Question: For the life of me, I cannot get this 'Toolbar' to layout on top (note: not above, but on top of) its sibling 'LinearLayout'. The only way I can get the 'Toolbar' to overlay its sibling is by specifying the 'Toolbar''s elevation to be > 0, but this doesn't work for pre-5.0.
I am using a parent 'FrameLayout', and the child 'Toolbar' is located after its sibling 'LinearLayout' in the XML. What am I missing? Even the Android Studio preview pane shows the 'Toolbar' on top of the 'LinearLayout'

'''
<?xml version="1.0" encoding="utf-8"?>
<FrameLayout
xmlns:android="http://schemas.android.com/apk/res/android"
xmlns:app="http://schemas.android.com/apk/res-auto"
android:id="@+id/container"
android:layout_width="match_parent"
android:layout_height="match_parent">
<LinearLayout
xmlns:android="http://schemas.android.com/apk/res/android"
xmlns:tools="http://schemas.android.com/tools"
android:layout_width="match_parent"
android:layout_height="match_parent"
android:id="@+id/fragment_main_container"
tools:context=".MainActivity"
tools:ignore="MergeRootFrame"
android:orientation="vertical"
>
<FrameLayout
android:layout_weight="4"
android:layout_width="match_parent"
android:layout_height="0dp">
<ImageView
android:layout_width="match_parent"
android:layout_height="match_parent"
android:src="@drawable/ic_launcher"
/>
</FrameLayout>
<ListView
android:orientation="vertical"
android:layout_width="match_parent"
android:layout_height="0dp"
android:layout_weight="5"
android:id="@+id/home_list_listview"
android:drawSelectorOnTop="true"
android:divider="@null"
android:dividerHeight="0dp"
tools:listitem="@layout/home_list_item"
>
</ListView>
<TextView
android:layout_width="match_parent"
android:layout_height="0dp"
android:layout_weight="1"
android:text="@string/slogan"
android:gravity="center"
android:textColor="@color/colorPrimaryDark"
/>
</LinearLayout>
<android.support.v7.widget.Toolbar
xmlns:android="http://schemas.android.com/apk/res/android"
xmlns:app="http://schemas.android.com/apk/res-auto"
app:theme="@style/ThemeOverlay.AppCompat.Dark.ActionBar"
app:popupTheme="@style/ThemeOverlay.AppCompat.Light"
android:id="@+id/toolbar"
android:layout_width="match_parent"
android:layout_height="wrap_content"
android:minHeight="?attr/actionBarSize"
android:background="@android:color/transparent"
/>
</FrameLayout>
'''
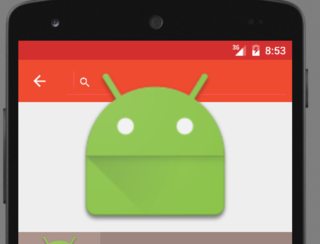
Answer: Turns out I had a fragment committing the linear layout over the main activity, which already contained it. Oops!